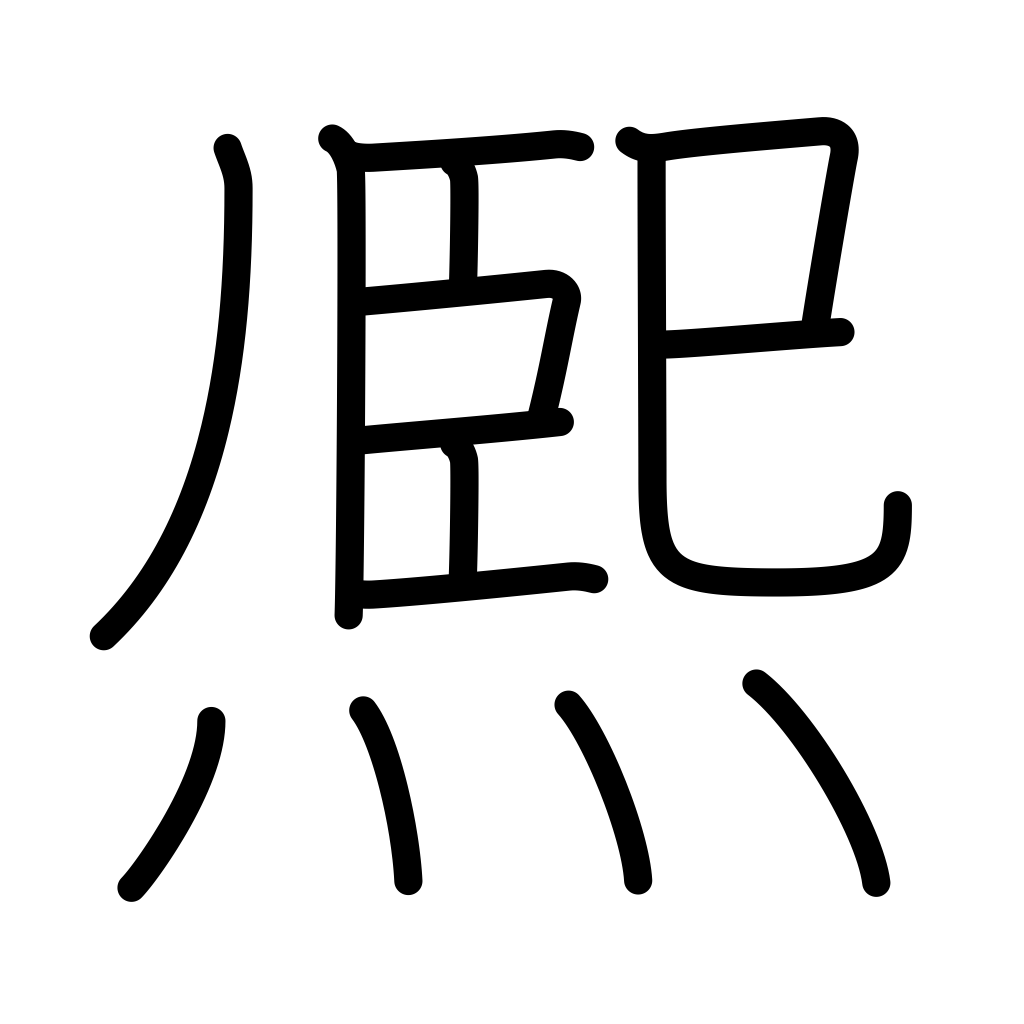
Meaning: shine